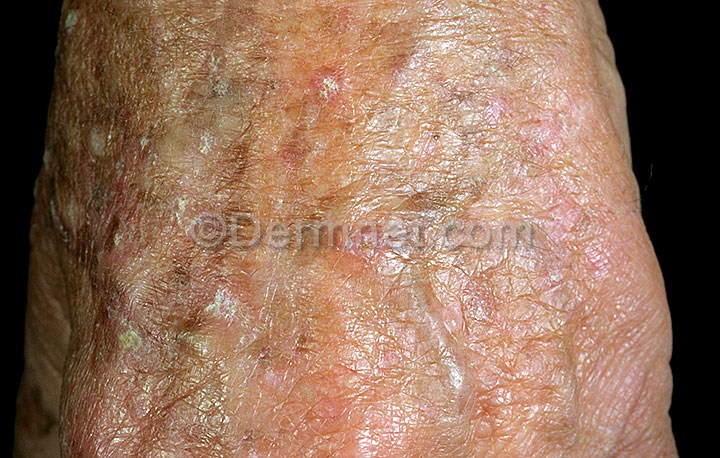
Disease: Actinic Keratosis Basal Cell Carcinoma and other Malignant Lesions